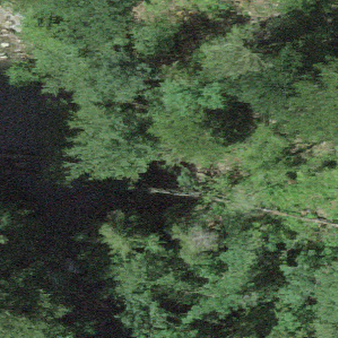
Label: other